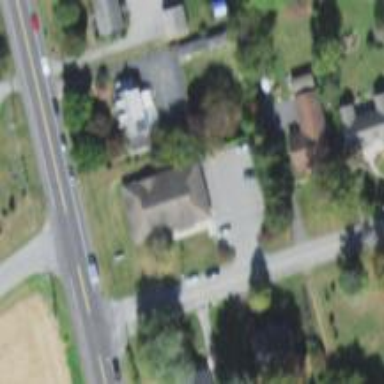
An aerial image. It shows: Healthcare clinic is depicted in the image.